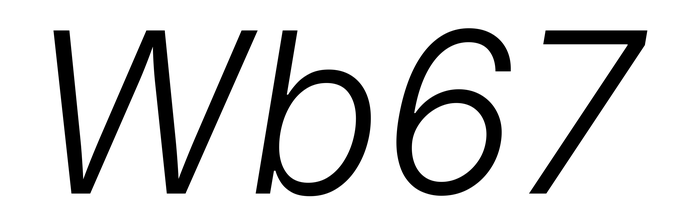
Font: Inter-Italic_Light_Italic